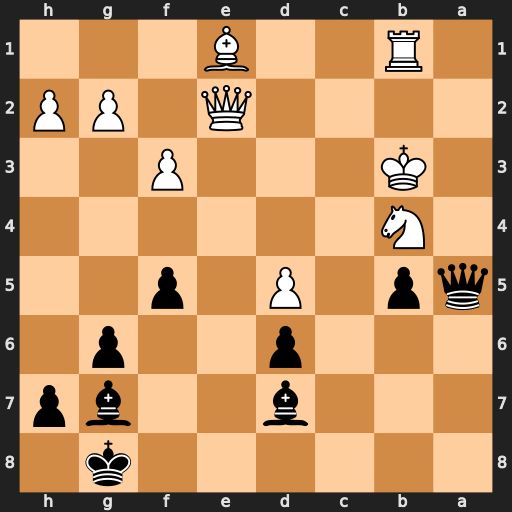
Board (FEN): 6k1/3b2bp/3p2p1/qp1P1p2/1N6/1K3P2/4Q1PP/1R2B3
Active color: b
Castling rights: -
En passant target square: -
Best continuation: Qa4#